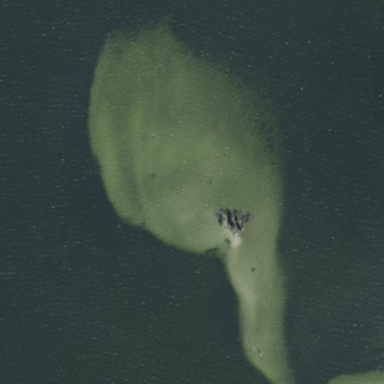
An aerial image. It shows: Islet.